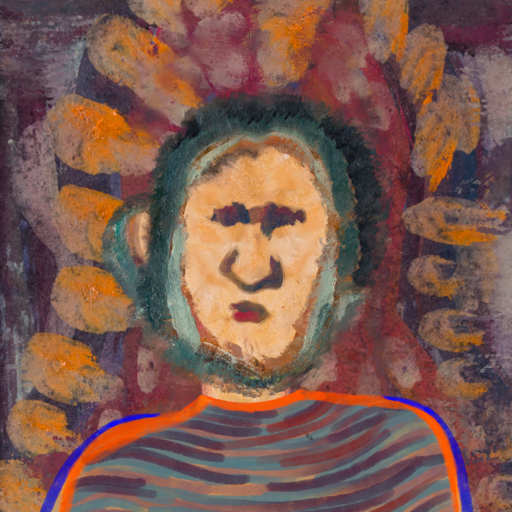
Background: Doll, Head And Neck Front: Childish, Face Front: In_The_Sun, Bust: Experience, Hair Front: Boggyland, Head Accessory: Blank, Second Necklace: Blank, Necklace: Blank, Baby: Blank